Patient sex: F
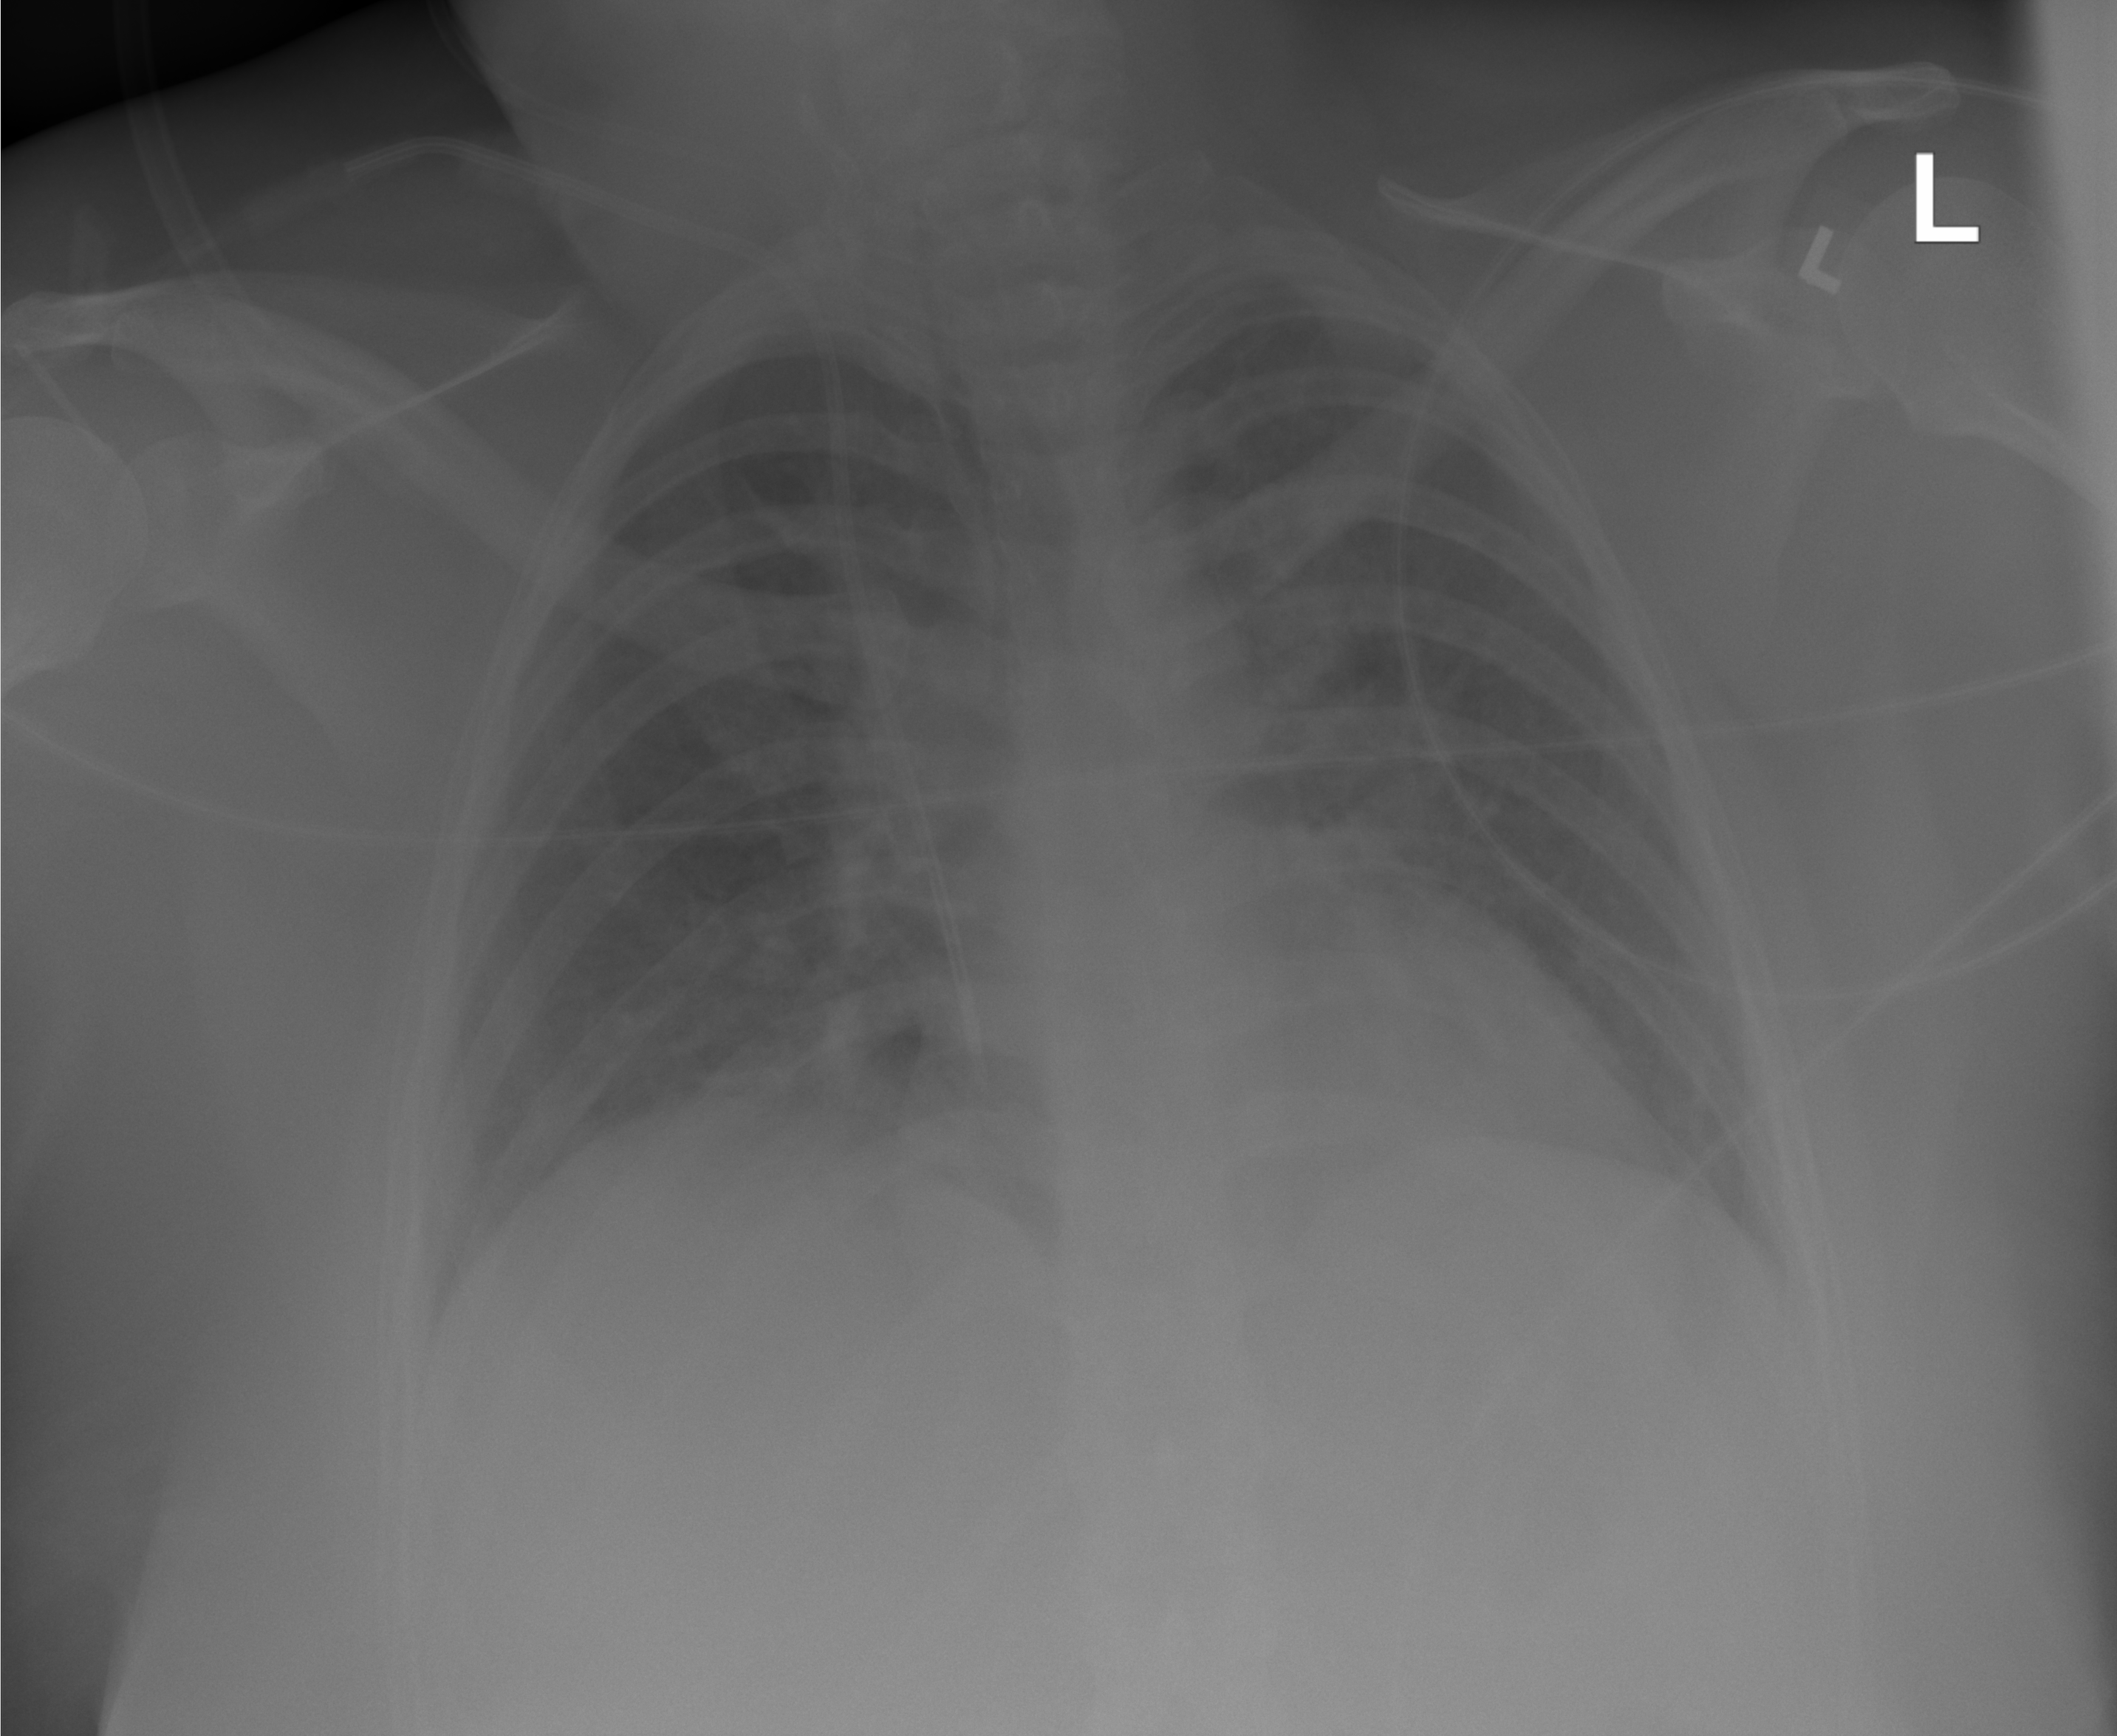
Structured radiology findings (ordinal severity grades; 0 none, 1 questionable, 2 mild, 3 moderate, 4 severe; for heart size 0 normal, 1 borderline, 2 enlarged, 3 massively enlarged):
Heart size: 0
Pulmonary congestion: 2
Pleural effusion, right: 0
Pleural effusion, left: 0
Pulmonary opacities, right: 0
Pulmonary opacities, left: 0
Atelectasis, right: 0
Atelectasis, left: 0